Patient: sex F, age 19
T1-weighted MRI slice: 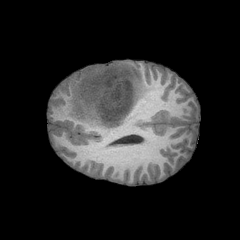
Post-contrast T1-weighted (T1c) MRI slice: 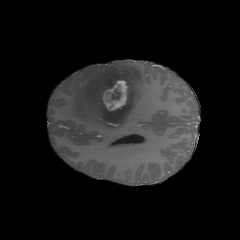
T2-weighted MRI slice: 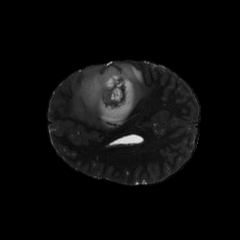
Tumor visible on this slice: yes
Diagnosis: Astrocytoma, IDH-mutant
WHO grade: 4